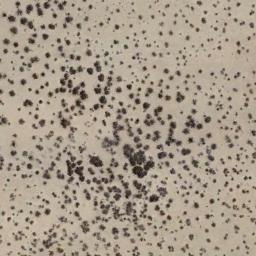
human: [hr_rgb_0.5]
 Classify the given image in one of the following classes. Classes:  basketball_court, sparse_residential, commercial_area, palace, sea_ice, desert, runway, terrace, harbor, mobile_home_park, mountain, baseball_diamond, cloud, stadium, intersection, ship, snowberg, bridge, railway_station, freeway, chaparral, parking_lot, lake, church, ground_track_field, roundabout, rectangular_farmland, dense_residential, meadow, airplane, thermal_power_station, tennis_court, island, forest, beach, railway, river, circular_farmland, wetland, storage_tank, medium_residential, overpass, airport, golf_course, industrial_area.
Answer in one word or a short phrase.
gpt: chaparral